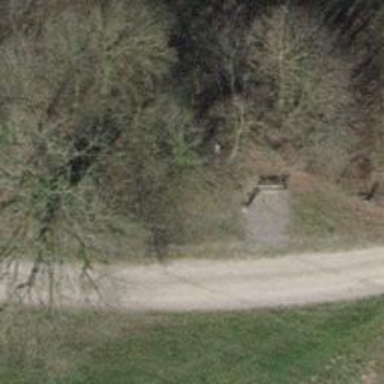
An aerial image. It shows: Bench for seating.